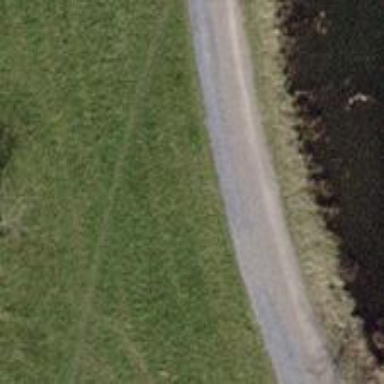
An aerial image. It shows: Agricultural track with compacted grade2 surface for agricultural vehicles.